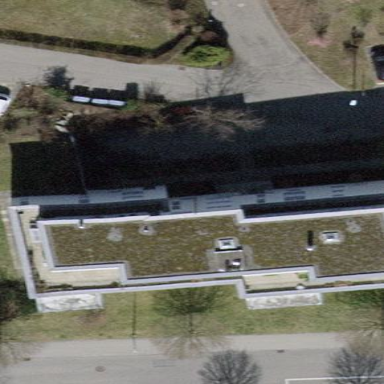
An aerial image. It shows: Building with apartments and flat roof.